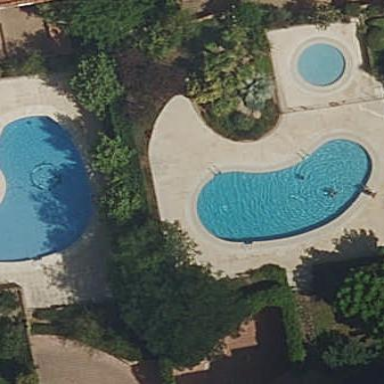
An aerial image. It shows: Swimming pool located in leisure land.